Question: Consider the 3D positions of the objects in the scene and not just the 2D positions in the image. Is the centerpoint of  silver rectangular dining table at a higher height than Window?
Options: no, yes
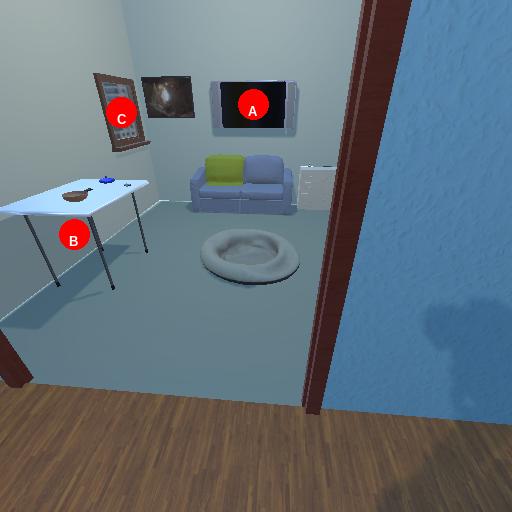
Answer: no